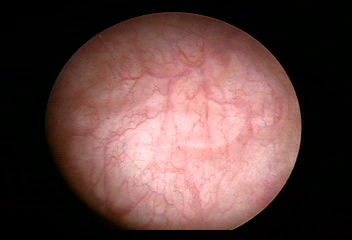
Modality: WLC
Class: Normal mucosa
Bladder cancer association: No